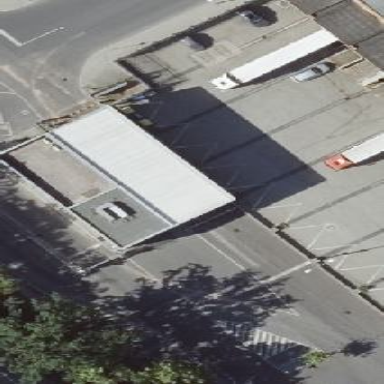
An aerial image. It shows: Office building with flat roof.